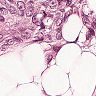
Metastatic tissue present: yes